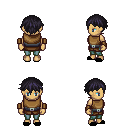
a pixel art fantasy rpg character, female body template, human, tanned skin, leather chest armor, teal pants, raven short bangs hairstyle, leather bracers, black slippers, four views (front, back, left, right), 2x2 character sprite sheet, small pixel art, hard edges, no anti-aliasing